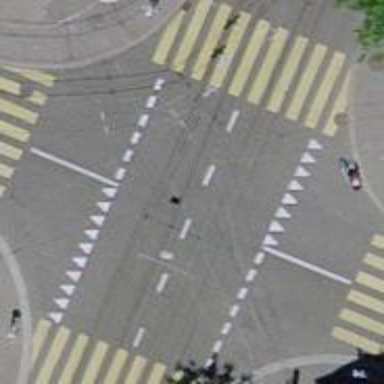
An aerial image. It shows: Tram level crossing on railway.